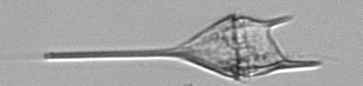
Label: Tripos_lineatus